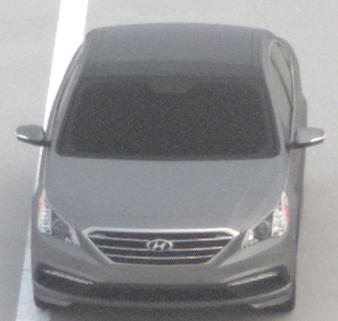
Make: Hyundai
Model: Sonata
Detailed model: Gen. 7
Model produced from: 2015
Model produced until: 2017
Doors: 4
Color: gray
Road condition: dry road
Daytime: morning or afternoon
Contrast: low contrast